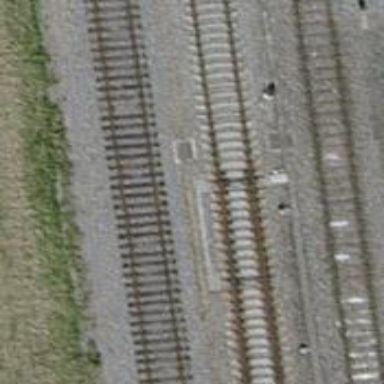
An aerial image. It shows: Railway track with contact line for electrification.